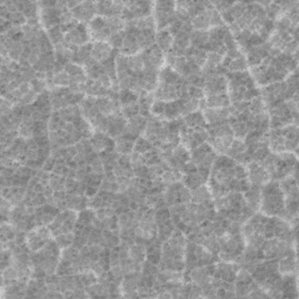
Label: frost